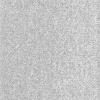
Atmospheric dust classification: dusty